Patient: sex F, age 65
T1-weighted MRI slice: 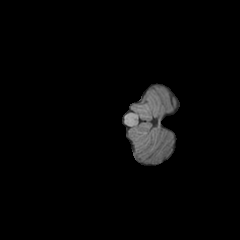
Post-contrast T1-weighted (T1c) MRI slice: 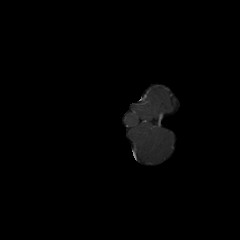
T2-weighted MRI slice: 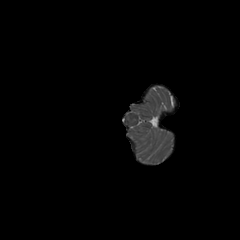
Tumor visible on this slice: no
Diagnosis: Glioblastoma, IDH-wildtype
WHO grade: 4